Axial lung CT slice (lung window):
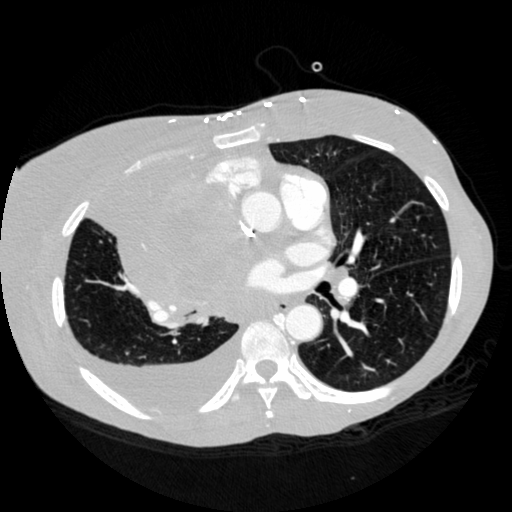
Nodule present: no